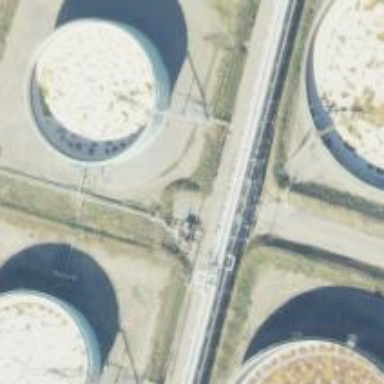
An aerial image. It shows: Storage tank that is man-made.